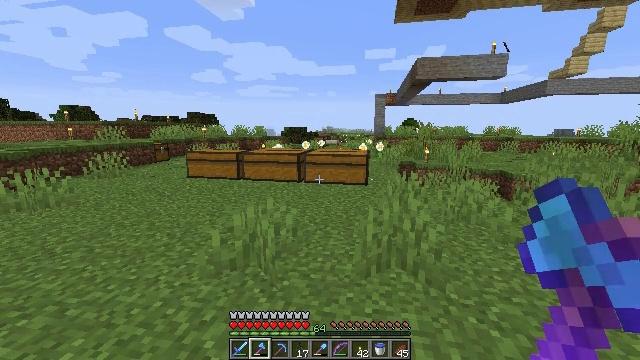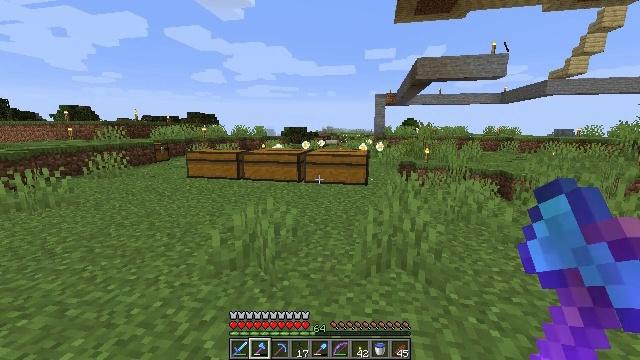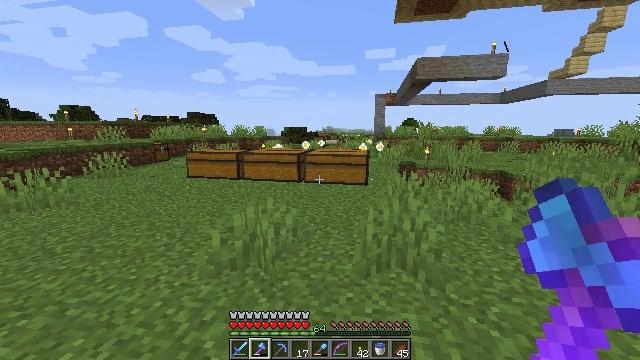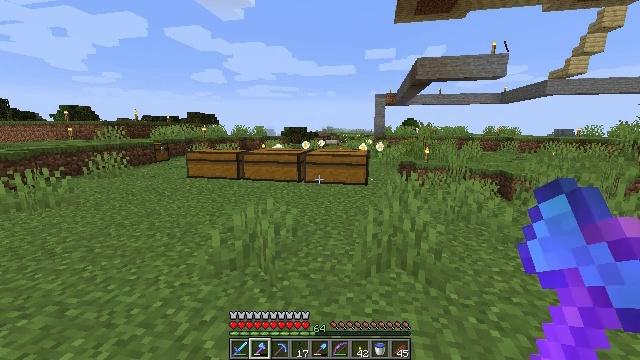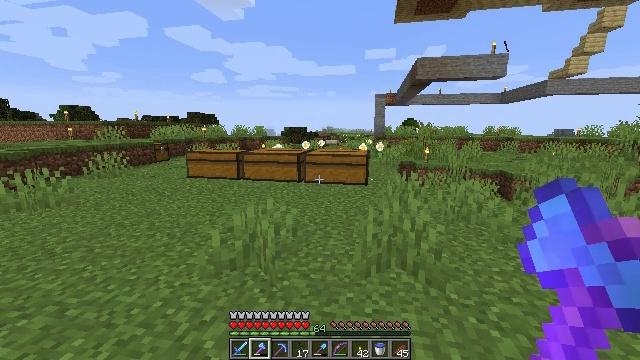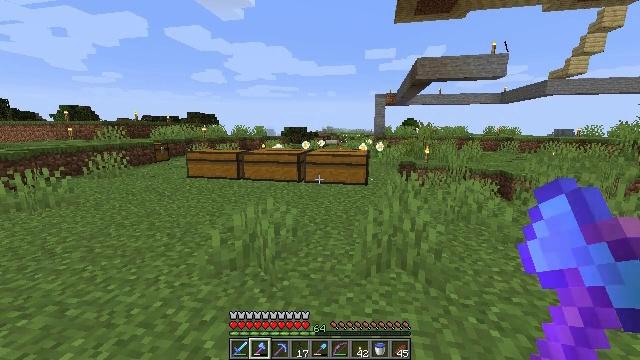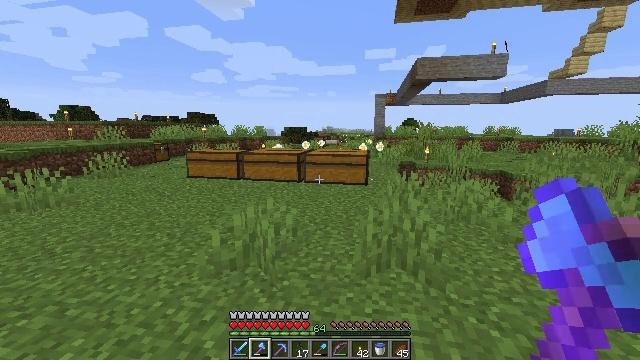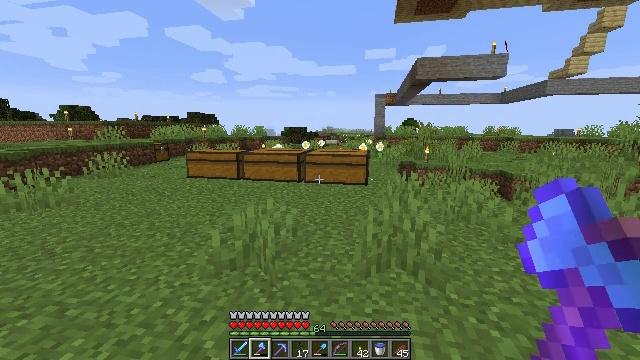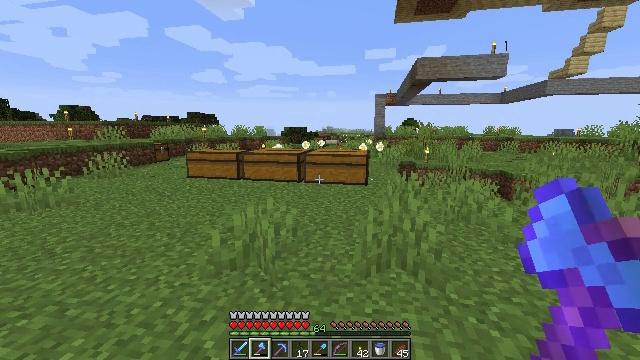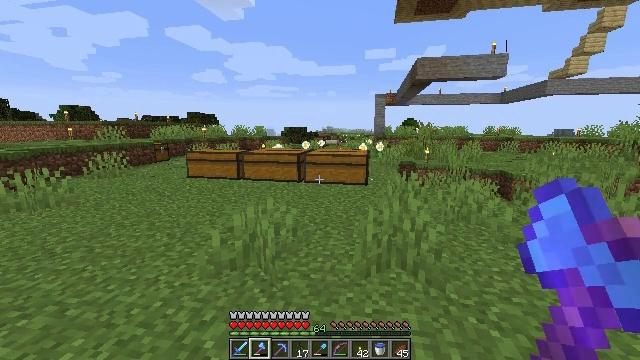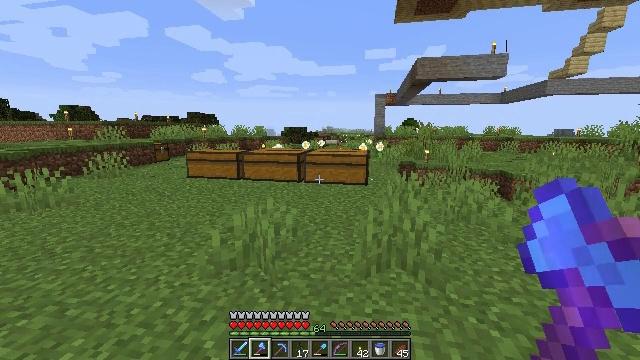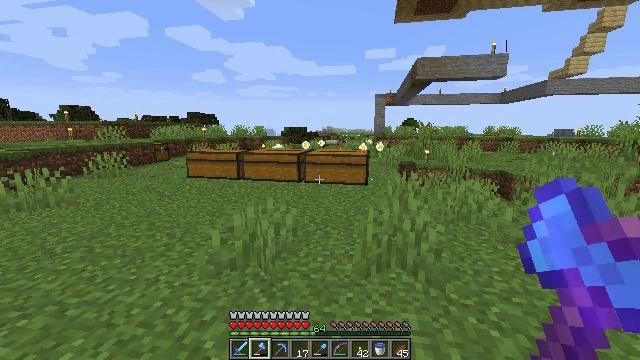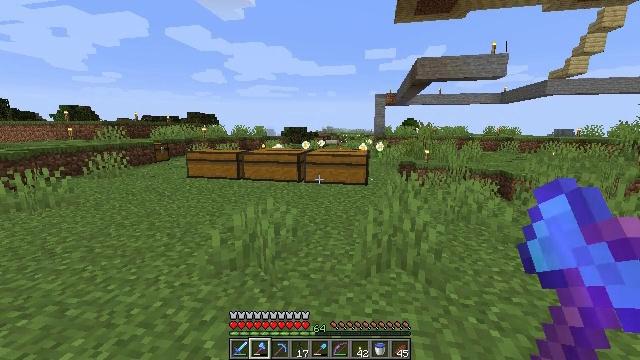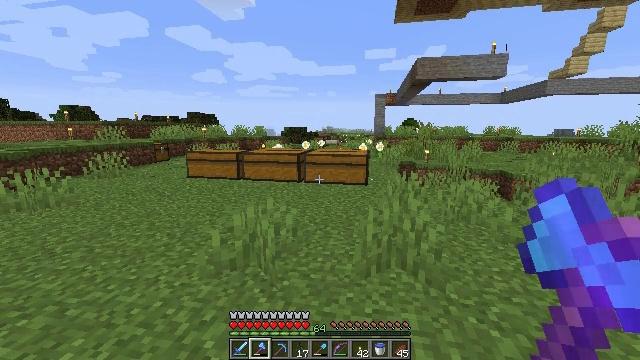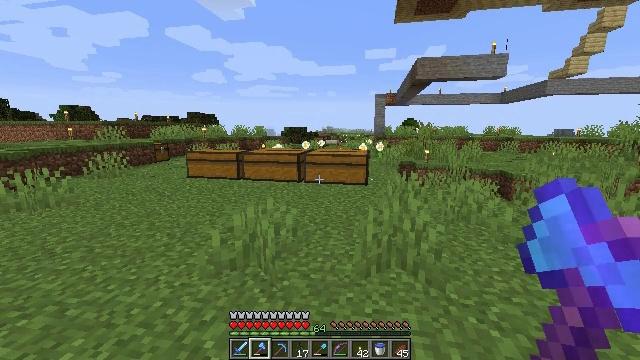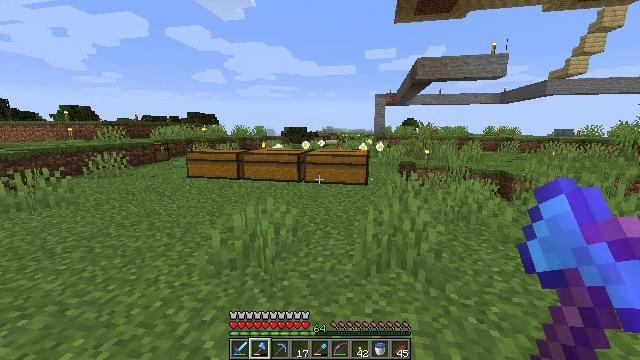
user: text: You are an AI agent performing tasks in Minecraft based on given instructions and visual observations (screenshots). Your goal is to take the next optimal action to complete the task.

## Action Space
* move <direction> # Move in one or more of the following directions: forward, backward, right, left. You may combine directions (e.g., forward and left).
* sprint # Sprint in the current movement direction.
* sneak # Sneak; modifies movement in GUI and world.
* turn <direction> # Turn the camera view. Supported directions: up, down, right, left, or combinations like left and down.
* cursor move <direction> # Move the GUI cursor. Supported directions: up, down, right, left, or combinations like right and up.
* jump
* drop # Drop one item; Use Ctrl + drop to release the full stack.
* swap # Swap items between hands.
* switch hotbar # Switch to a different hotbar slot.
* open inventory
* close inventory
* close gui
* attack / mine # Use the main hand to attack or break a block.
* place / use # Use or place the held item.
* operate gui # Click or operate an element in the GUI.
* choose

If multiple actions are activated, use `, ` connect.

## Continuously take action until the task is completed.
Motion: motion action
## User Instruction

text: Drop a diamond axe.
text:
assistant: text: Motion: no_op
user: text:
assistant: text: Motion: no_op
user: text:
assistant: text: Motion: no_op
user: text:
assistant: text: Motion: no_op
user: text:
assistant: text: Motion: no_op
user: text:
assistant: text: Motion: no_op
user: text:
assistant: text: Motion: no_op
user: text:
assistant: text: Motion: no_op
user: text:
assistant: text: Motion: no_op
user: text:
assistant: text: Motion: no_op
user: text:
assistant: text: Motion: no_op
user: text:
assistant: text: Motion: no_op
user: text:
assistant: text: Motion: no_op
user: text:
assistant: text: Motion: no_op
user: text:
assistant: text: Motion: no_op
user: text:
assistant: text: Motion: no_op
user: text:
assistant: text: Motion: no_op
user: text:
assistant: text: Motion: no_op
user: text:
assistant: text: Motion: no_op
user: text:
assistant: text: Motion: no_op
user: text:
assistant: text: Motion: no_op
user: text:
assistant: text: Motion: no_op
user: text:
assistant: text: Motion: no_op
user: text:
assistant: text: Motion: no_op
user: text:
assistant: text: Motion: no_op
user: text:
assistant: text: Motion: no_op
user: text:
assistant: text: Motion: no_op
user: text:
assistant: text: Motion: no_op
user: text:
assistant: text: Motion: no_op
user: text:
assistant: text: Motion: no_op